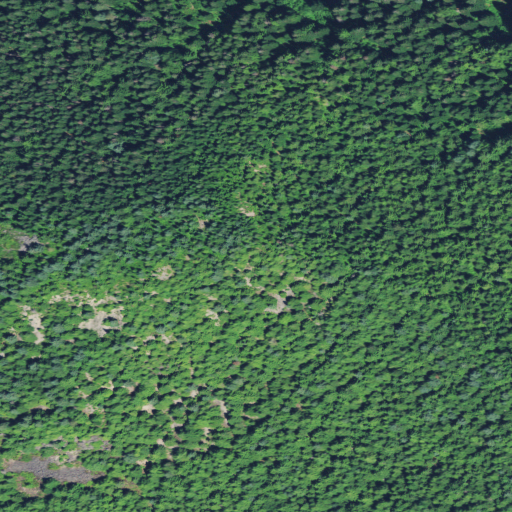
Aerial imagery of mountain in Oregon named Wildcat Mountain containing evergreen forest and shrub